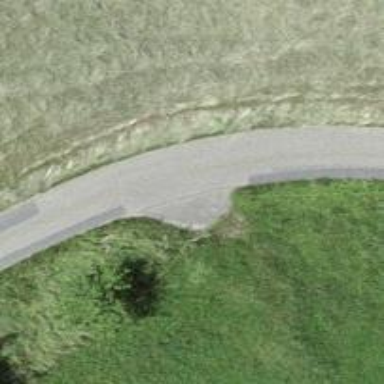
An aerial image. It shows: Unclassified road with paved surface.